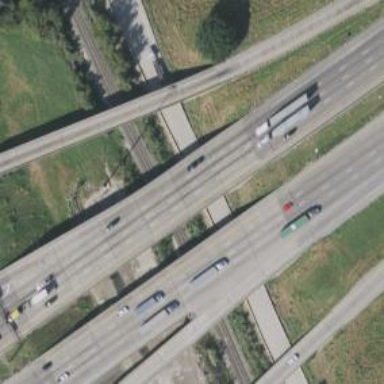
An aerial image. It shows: Bridge over motorway.